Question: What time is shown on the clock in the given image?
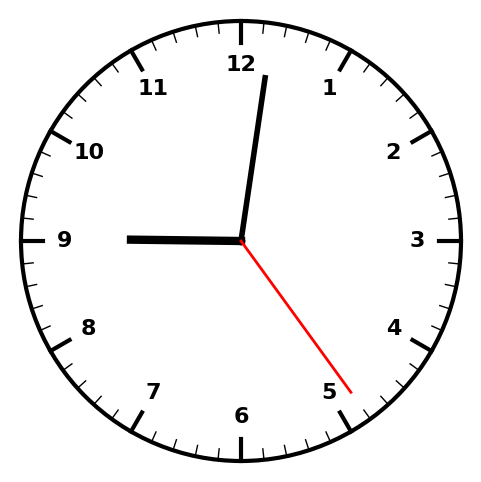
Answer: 09:01:24